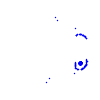
Particle: electron